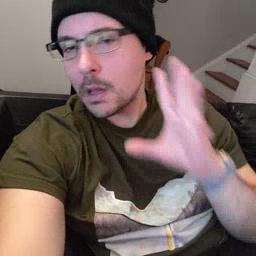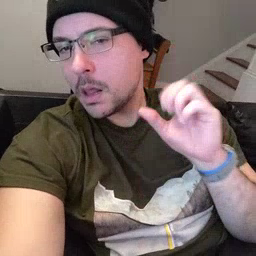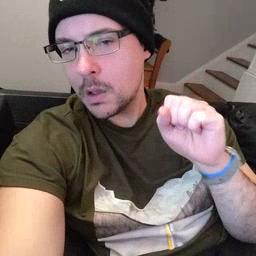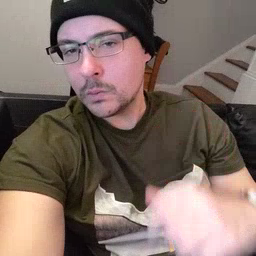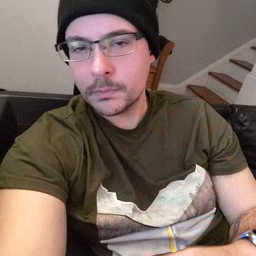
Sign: loud